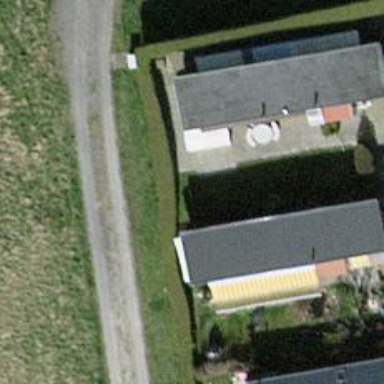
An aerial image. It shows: Static caravan building.